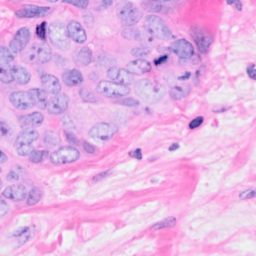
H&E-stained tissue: Breast